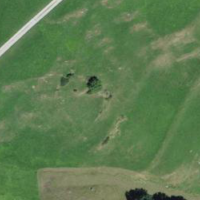
EUNIS habitat code: 24
Species observed at this site:
Larix decidua